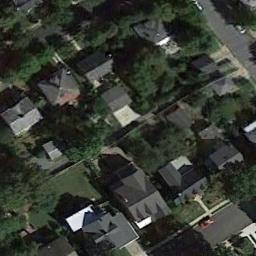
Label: dense_residential